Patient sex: M
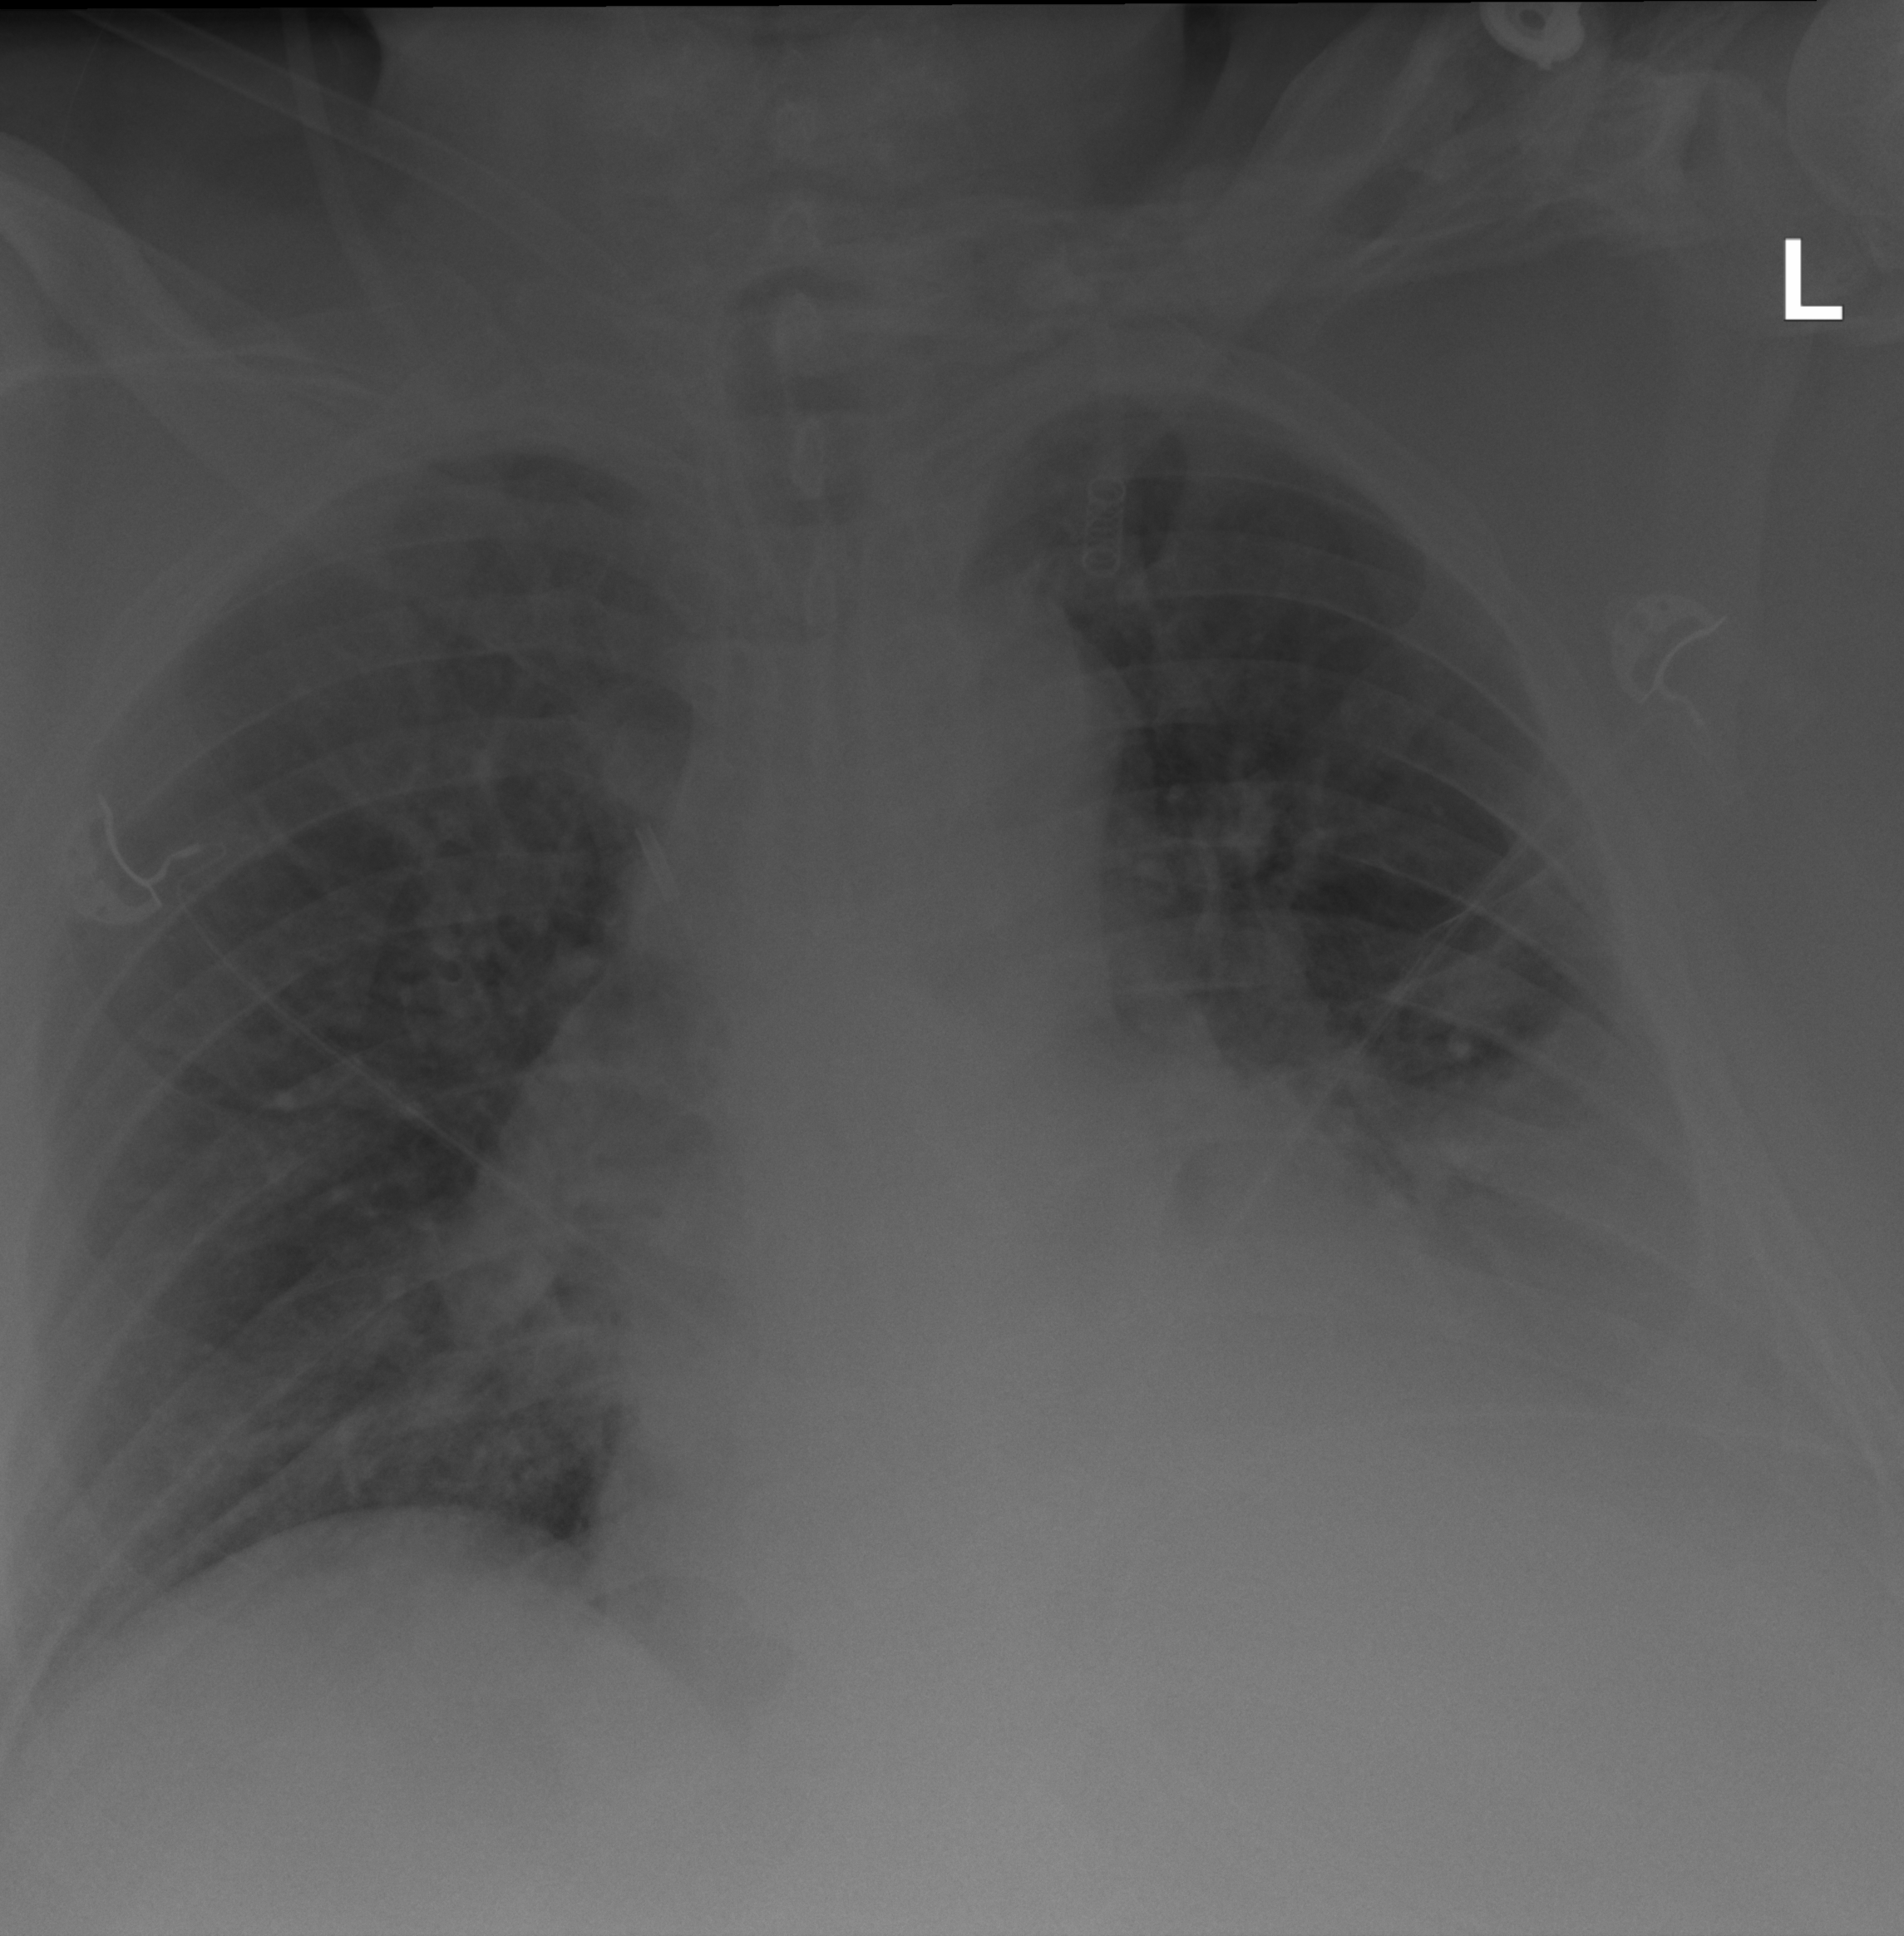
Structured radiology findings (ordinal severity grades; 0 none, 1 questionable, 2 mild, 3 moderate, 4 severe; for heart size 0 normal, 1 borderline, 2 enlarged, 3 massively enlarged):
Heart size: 2
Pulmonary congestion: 2
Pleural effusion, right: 0
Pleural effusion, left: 3
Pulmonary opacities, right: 1
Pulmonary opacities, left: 1
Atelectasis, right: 2
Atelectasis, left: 3